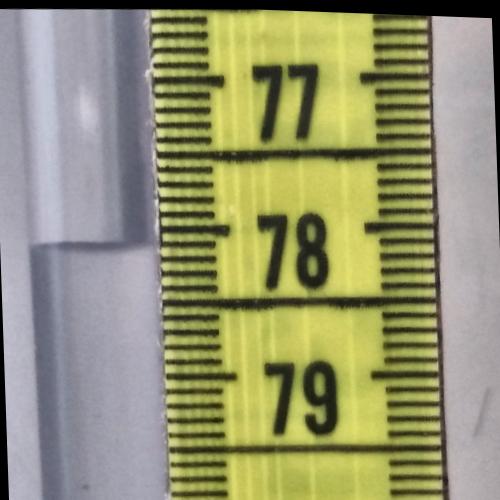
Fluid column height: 78.1 cm